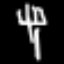
Label: fork